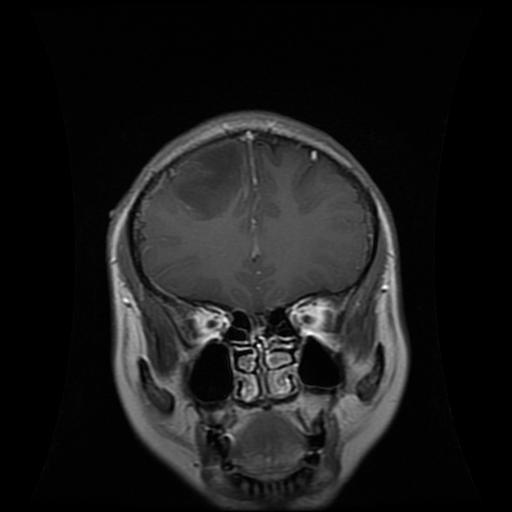
Label: glioma